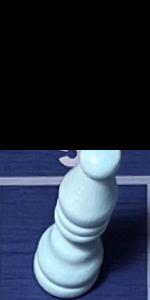
Label: Bishop_White